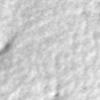
Label: no_change